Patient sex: F
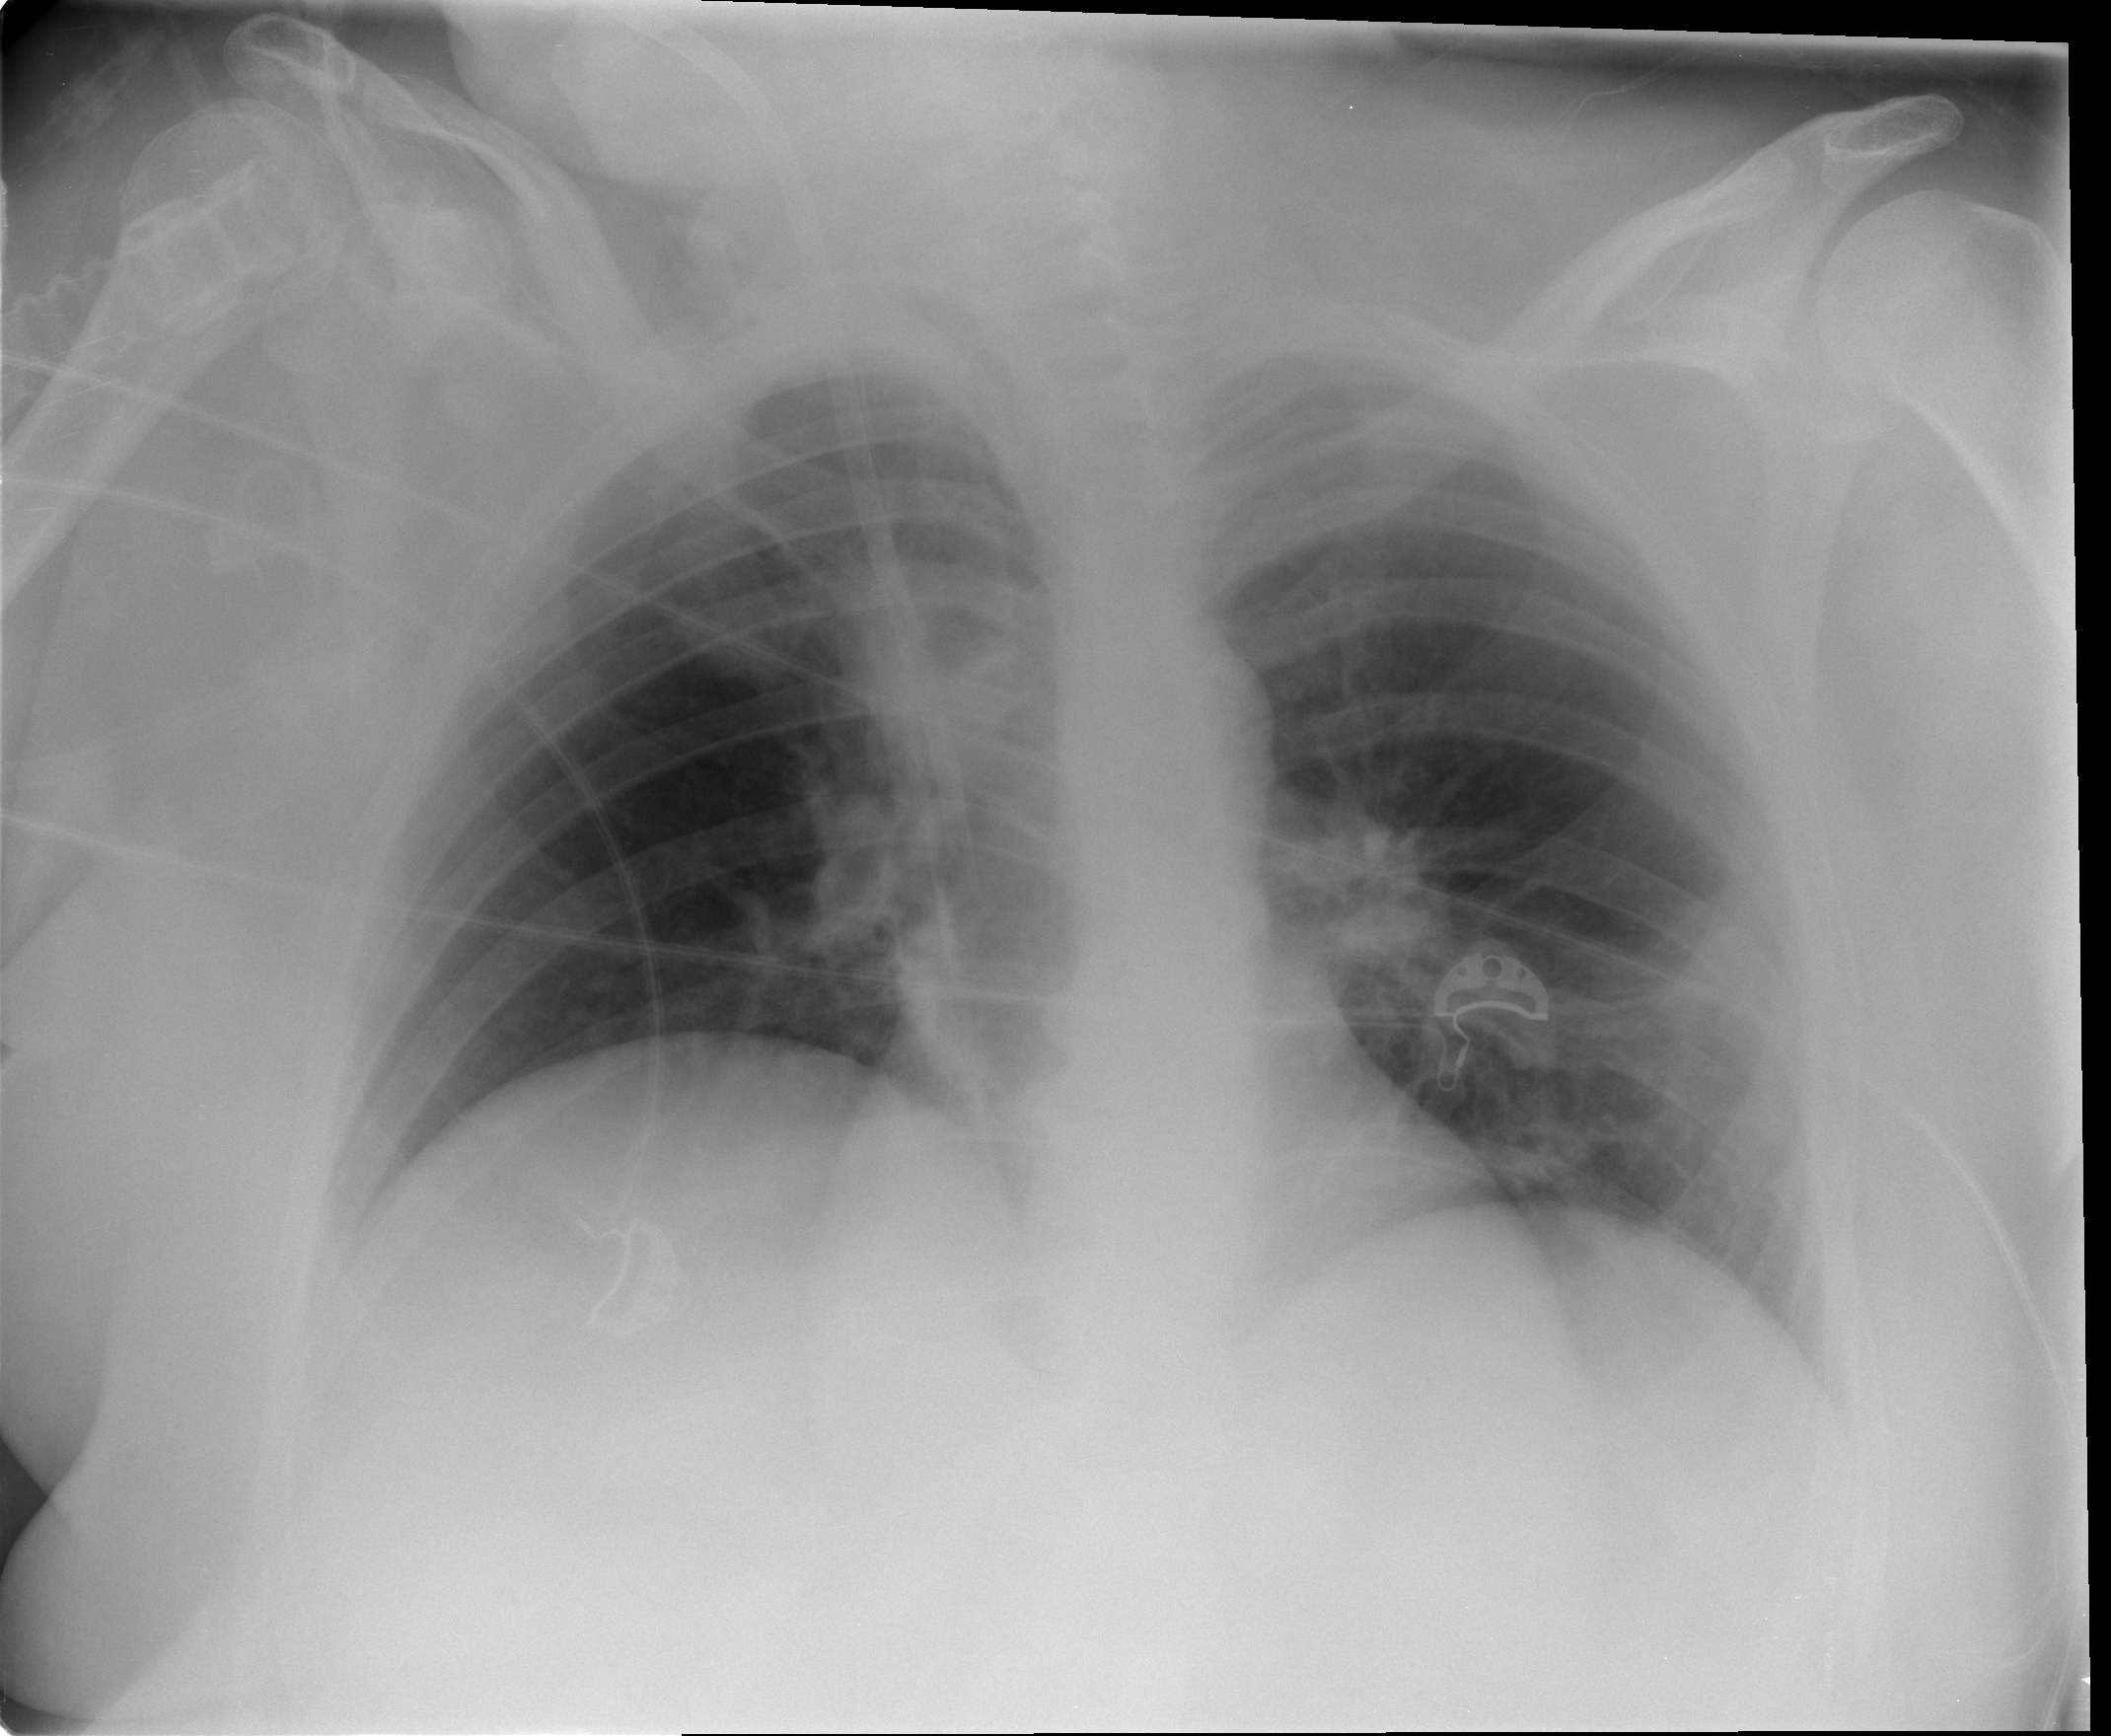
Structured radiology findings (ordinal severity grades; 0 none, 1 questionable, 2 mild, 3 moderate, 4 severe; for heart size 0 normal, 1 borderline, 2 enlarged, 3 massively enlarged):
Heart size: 1
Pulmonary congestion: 0
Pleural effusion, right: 0
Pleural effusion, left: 0
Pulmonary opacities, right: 1
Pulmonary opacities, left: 2
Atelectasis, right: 1
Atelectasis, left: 2